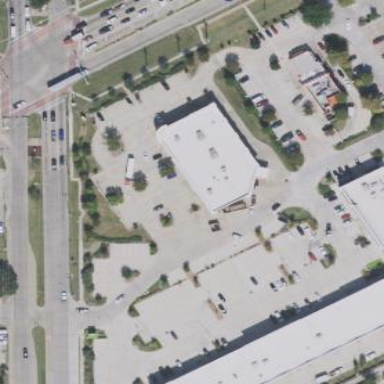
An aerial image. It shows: Building.